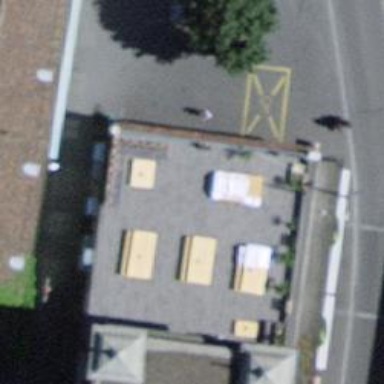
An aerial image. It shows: Nightclub.